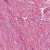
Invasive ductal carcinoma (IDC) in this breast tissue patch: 0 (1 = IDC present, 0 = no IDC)